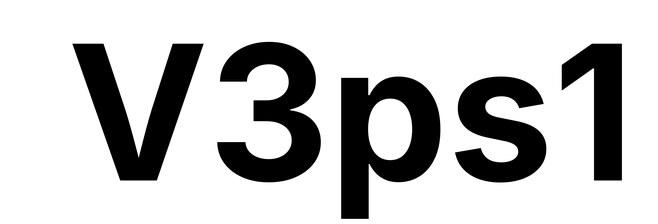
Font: Inter_Bold